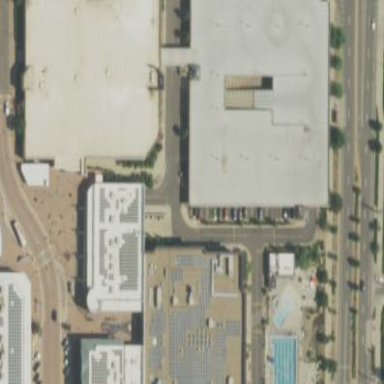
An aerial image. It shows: Multi-storey garage used for parking.